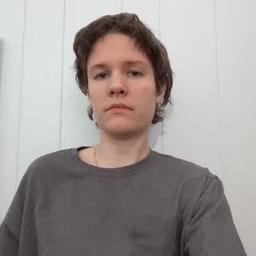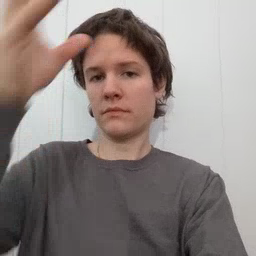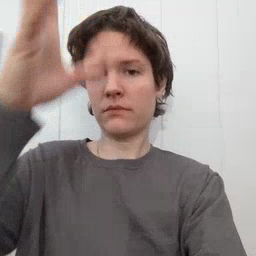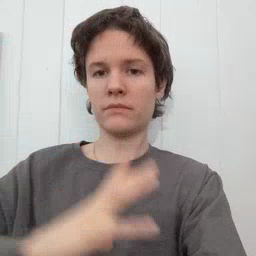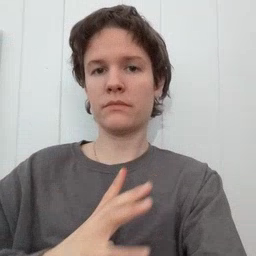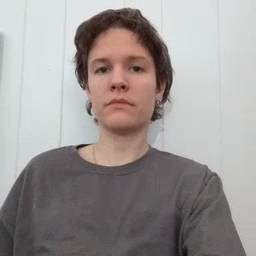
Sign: man